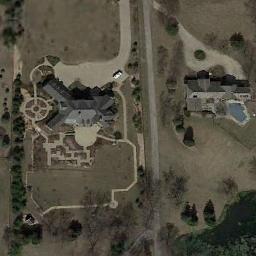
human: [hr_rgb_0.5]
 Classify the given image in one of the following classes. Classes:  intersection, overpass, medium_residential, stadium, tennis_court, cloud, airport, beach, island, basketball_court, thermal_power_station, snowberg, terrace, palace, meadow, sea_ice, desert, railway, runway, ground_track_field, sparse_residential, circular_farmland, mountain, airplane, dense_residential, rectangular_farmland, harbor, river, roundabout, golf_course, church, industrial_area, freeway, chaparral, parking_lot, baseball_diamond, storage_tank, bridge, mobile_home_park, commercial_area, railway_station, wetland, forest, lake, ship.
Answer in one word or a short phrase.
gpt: sparse_residential